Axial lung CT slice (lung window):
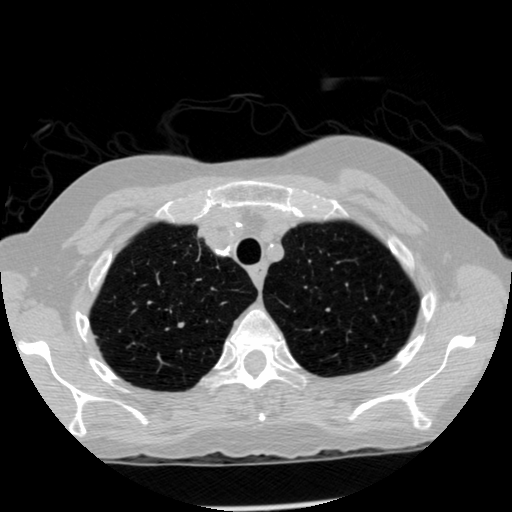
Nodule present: no